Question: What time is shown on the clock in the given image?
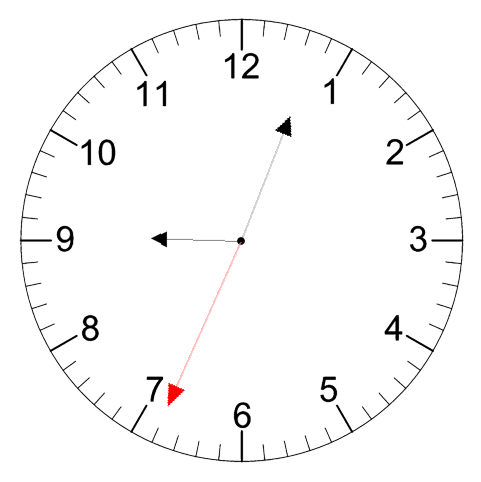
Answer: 09:03:34